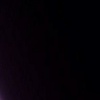
Label: space